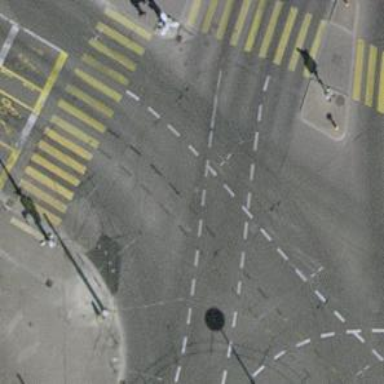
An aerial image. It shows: Road with traffic signals.